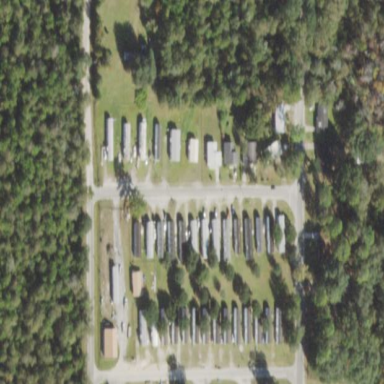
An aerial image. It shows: Residential area designated as trailer park.